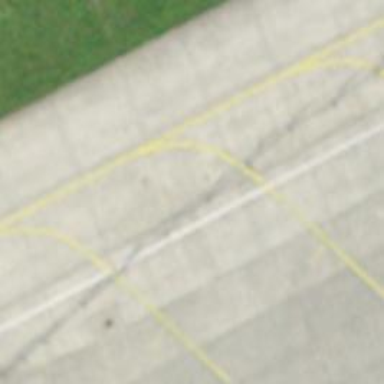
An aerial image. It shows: Service road within airport taxiway.